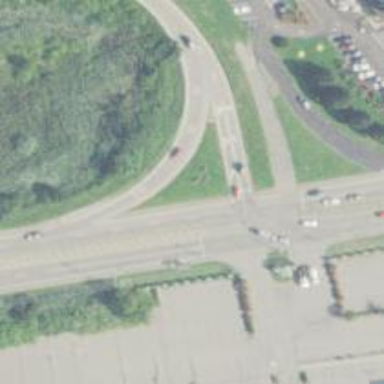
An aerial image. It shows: Asphalt trunk link road.